Question: I needed a graph structure of 'key ==>> value' such as following image:

Numbers in circle are key of its node.
I wanted access to stored value in key '2-7-6-5' and I wanted by '2-7' key retrieve a sub-graph contains collectin of '2', '6-5', '6-11' keys-values , so I wrote my implementation by nested maps and it worked fine but my question is :
Is there any custom 'Map' implementation or third-party library for solve my situation for cleanup my code from manipulation manually such as 'String.split' or loop and condition statements?
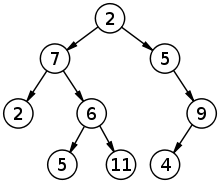
Answer: If you are really just looking for a 3rd-Party Java Library to work with graphs take a look at <URL> it has plenty of features for graph manipulation. However, it might be overkill for what you are trying to achieve.